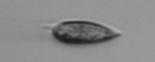
Label: Prorocentrum_triestinum